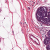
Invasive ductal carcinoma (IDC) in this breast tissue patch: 0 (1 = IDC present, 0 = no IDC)